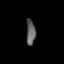
Tissue: lung
Cell type: Epithelial cells
Senescence score: 0.09415
Nuclear area (px): 229
Mean DAPI intensity: 95.904